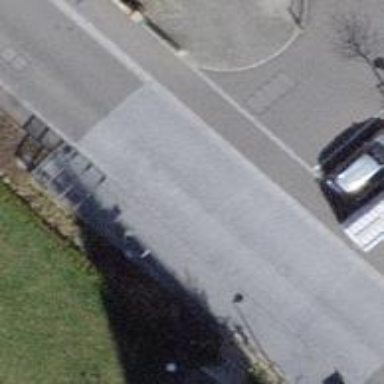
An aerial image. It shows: Bus stop with sheltered platform for public transport.